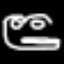
Label: frog